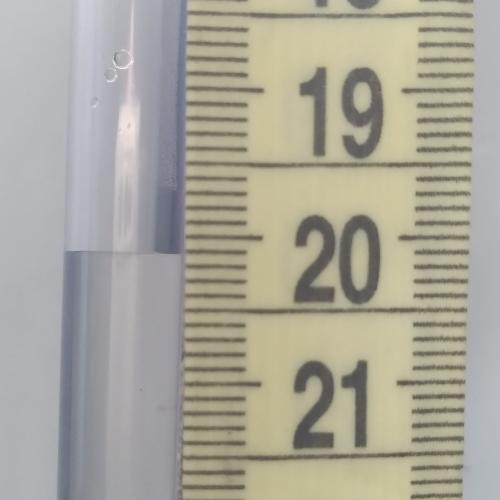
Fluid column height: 20.1 cm